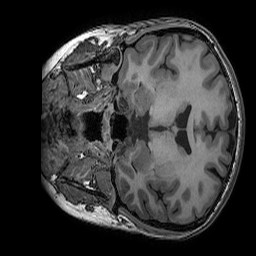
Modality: T1w
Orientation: coronal
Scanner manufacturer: ge
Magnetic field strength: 3 T
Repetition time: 0.008156 s
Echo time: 0.00318 s